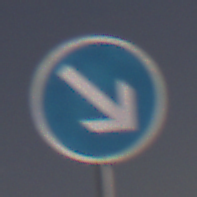
Verkehrszeichen: VorgeschriebeneVorbeifahrtRechts
Umgebung: Outdoor, Nature
Tageszeit: Night
Wetter: Clear
Licht: Natural
Jahreszeit: NotSpecified
Kontrast: HighContrast